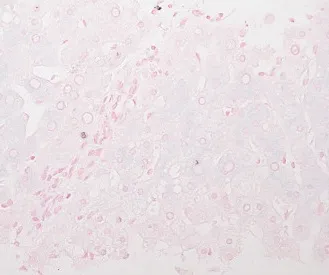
Perl's Prussian Blue stain for iron shows a typical pattern of iron accumulation seen in heterozygous GH (Patient A) (x20).
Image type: pathology (immunostaining)